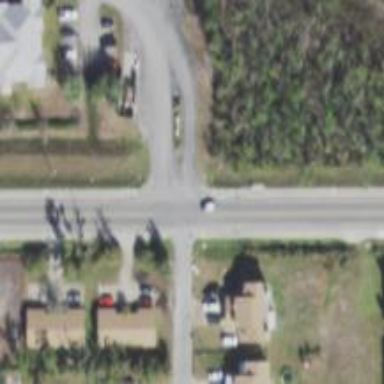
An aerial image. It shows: Marked road crossing.